Question: I just added some stylings to the search box which make the corners round and add some more effects. When trying the site in Chrome and firefox under Linux, things are working fine. Its also working fine in IE 10 (in windows 8). But in Windows 8 Chrome (Not the Metro version), the stylings got messed up! why is it? Here are the stylings I added :
'''
#top-search {
border: 1px solid #BABABA;
-webkit-border-radius: 18px 18px 18px 18px;
-moz-border-radius: 18px 18px 18px 18px;
-o-border-radius: 18px 18px 18px 18px;
border-radius: 18px 18px 18px 18px;
box-shadow: 0 0 4px #CFCFCF;
color: #696969;
float: right;
font-size: 11px;
margin-right: 2%;
margin-top: 8px;
opacity: 0.7;
padding: 3px 3px 3px 7px;
width: 6%;
outline: none;
-webkit-transition: all 0.3s ease-in;
-moz-transition: all 0.3s ease-in;
-o-transition: all 0.3s ease-in;
-ms-transition: all 0.3s ease-in;
transition: all 0.3s ease-in;
&:hover, &:focus, {
opacity: 1;
width: 8%;
}
}
'''
Here's how the search box appear :

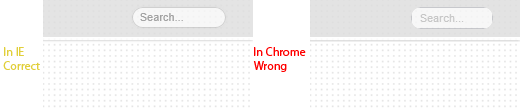
Answer: Simply changed the input type from "search" to "text"